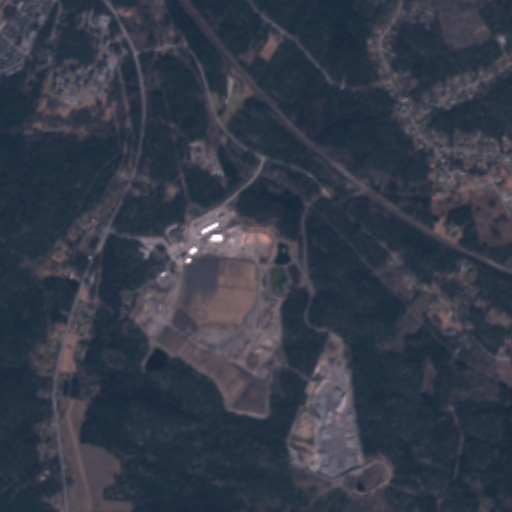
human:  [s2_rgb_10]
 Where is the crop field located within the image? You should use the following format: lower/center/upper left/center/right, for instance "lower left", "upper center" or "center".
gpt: The crop field is located in the upper right of the image.
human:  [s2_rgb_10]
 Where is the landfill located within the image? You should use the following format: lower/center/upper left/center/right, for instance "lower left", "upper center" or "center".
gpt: The landfill is located in the lower center of the image.
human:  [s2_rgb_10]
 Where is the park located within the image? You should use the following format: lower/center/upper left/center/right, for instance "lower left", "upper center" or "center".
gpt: The park is located in the upper left of the image.
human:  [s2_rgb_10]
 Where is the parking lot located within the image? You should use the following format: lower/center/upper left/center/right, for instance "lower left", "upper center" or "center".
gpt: The parking lot is located in the upper left of the image.
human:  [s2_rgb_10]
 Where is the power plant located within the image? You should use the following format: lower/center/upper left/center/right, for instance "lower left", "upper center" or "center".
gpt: There is no power plant in the image.